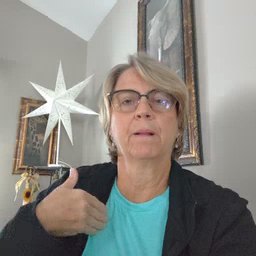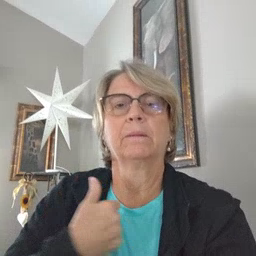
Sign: animal